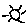
Label: sun